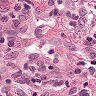
Metastatic tissue present: yes